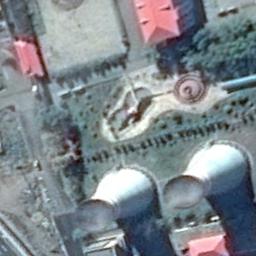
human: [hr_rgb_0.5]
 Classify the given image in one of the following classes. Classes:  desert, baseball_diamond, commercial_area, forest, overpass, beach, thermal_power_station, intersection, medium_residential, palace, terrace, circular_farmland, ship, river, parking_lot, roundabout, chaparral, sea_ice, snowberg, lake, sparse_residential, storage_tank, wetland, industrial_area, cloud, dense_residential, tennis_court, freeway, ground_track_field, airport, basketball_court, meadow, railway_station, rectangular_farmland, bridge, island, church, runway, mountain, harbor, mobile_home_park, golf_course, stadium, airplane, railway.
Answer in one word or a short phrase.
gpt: thermal_power_station